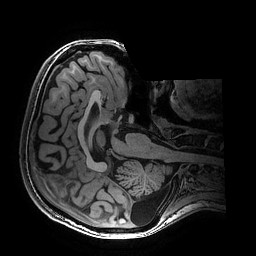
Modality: T1w
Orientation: axial
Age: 23
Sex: female
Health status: healthy
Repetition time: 2.53 s
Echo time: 0.0034 s